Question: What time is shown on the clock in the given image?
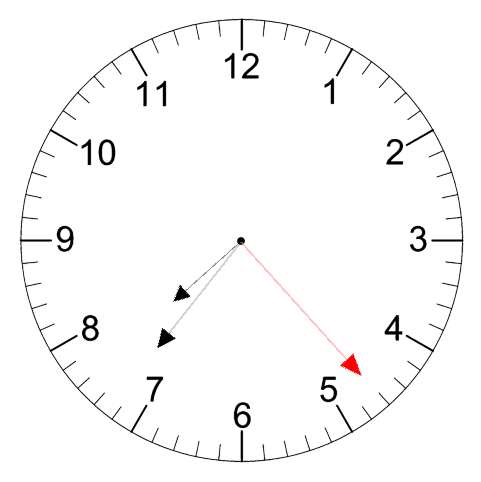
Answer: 07:36:23